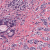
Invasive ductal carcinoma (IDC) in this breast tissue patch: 1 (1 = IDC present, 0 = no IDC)